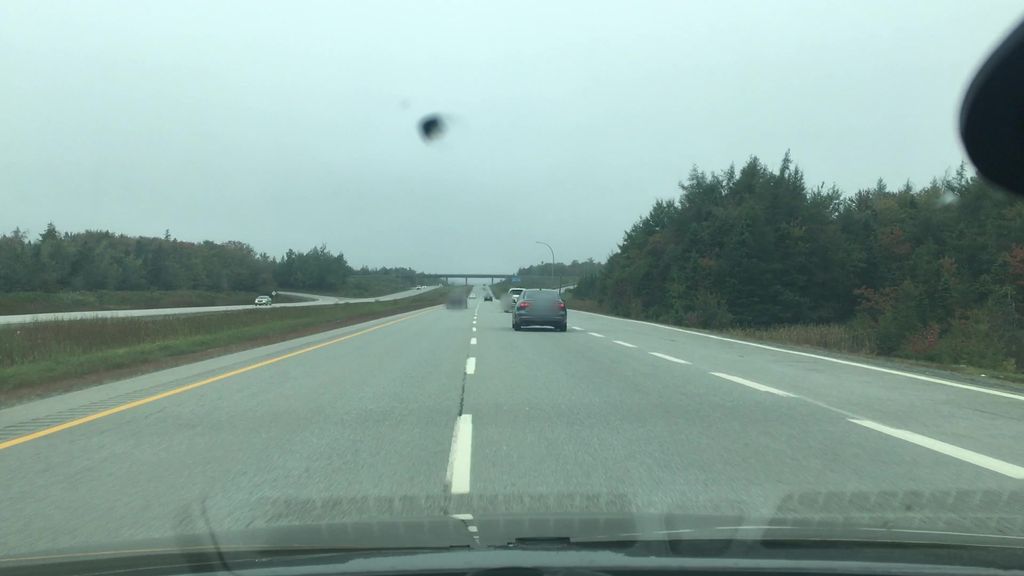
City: halifax